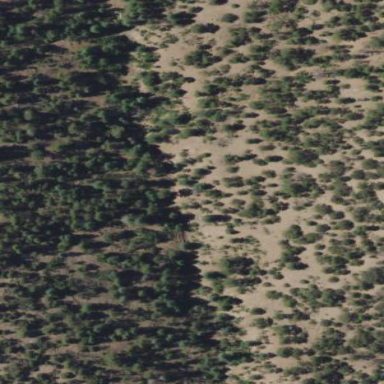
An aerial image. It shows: Patch of scrub vegetation.